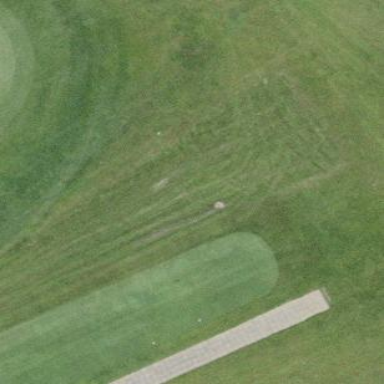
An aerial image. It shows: Golf tee.